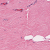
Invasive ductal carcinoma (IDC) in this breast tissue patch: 0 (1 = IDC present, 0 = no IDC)